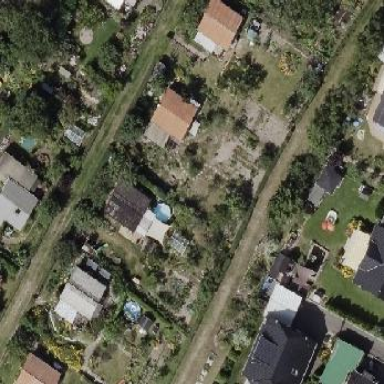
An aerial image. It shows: Plot in the allotments area marked by fence.